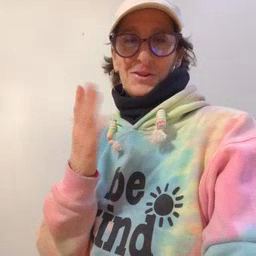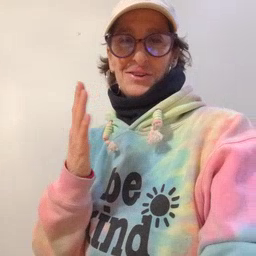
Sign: book